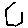
Label: hexagon